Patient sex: M
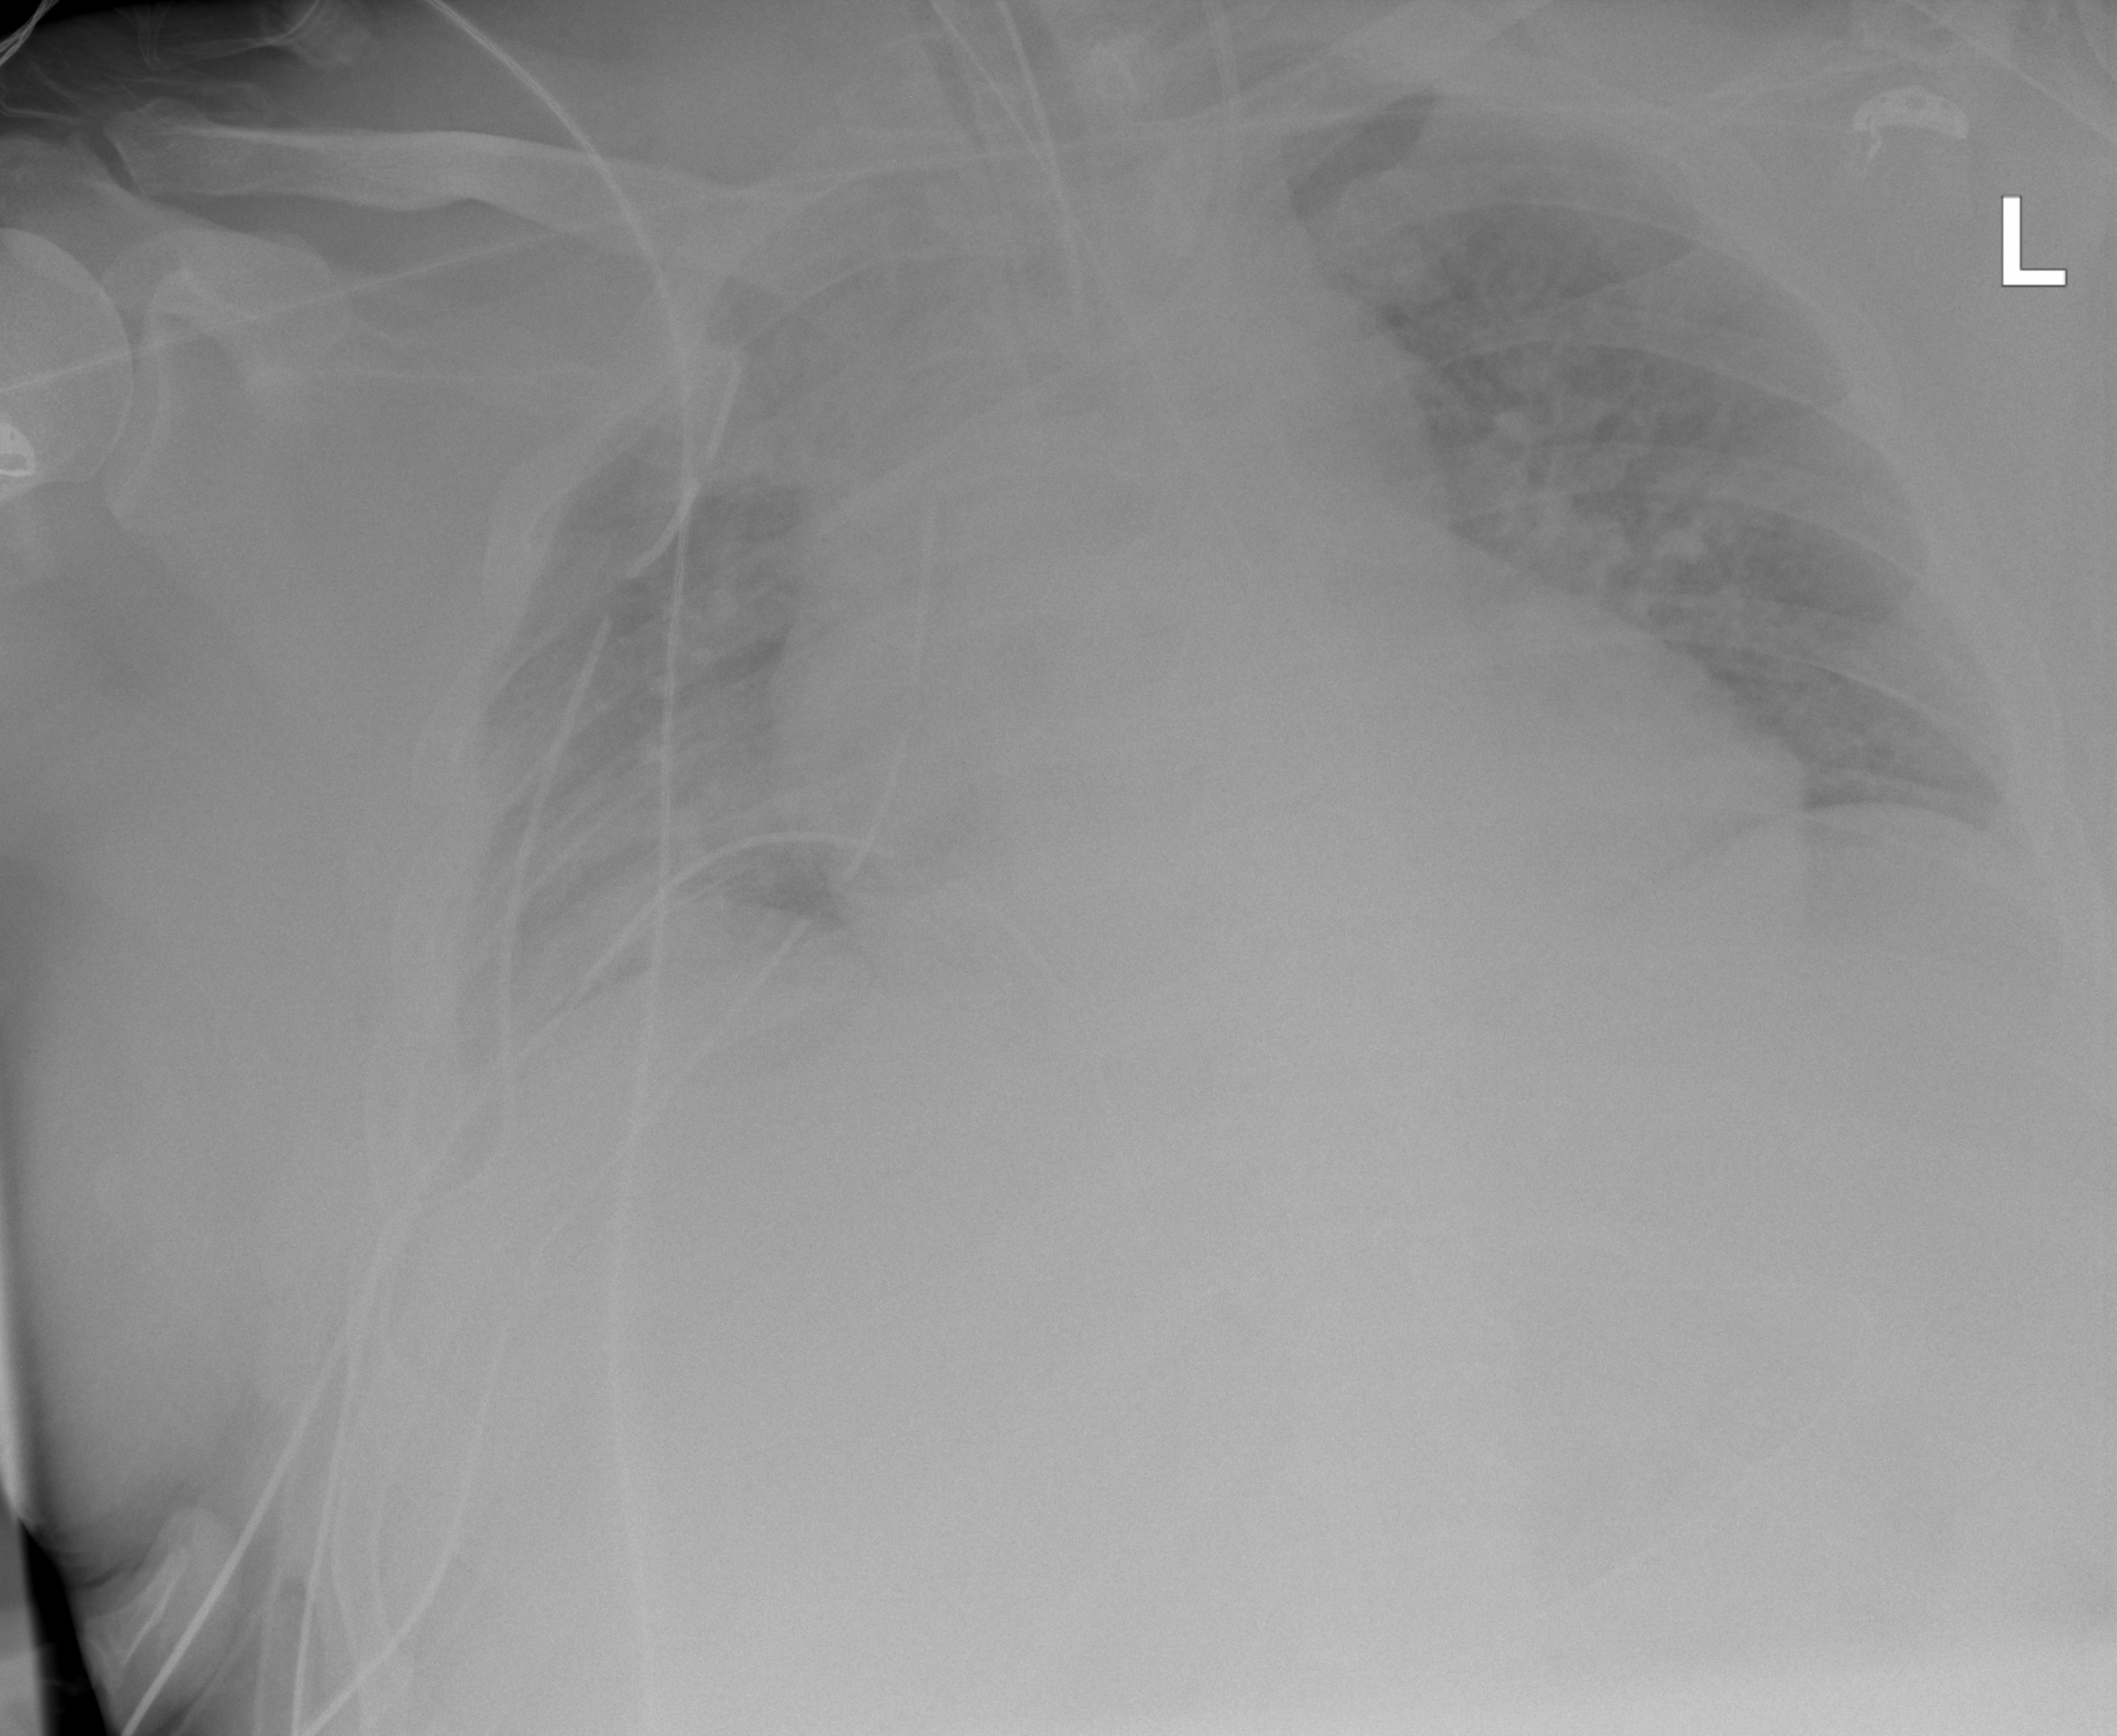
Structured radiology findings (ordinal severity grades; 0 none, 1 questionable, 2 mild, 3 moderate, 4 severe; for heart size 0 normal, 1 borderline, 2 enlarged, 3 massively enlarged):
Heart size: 2
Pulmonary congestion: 2
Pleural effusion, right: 0
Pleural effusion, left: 0
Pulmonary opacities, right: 0
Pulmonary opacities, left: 0
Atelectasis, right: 3
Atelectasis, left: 2